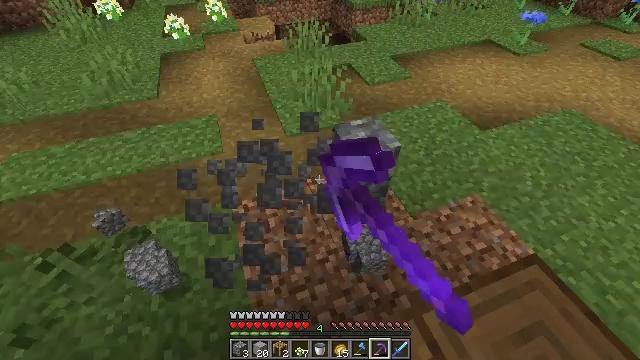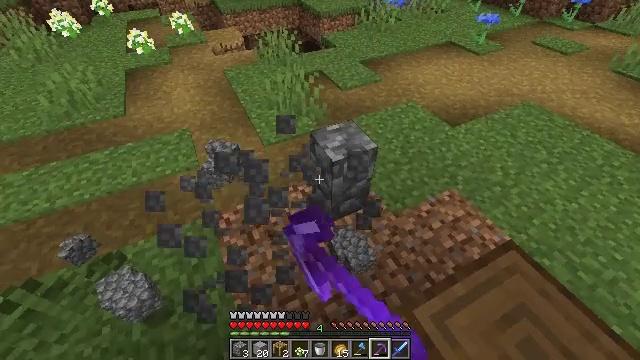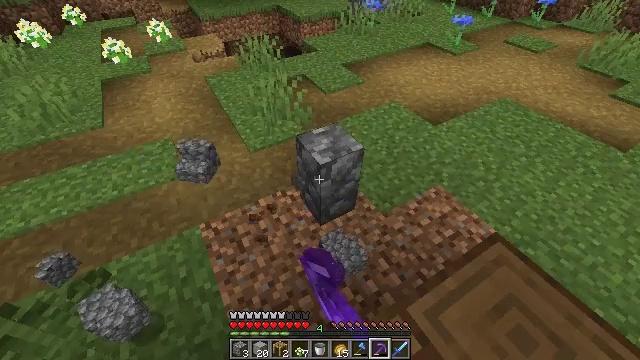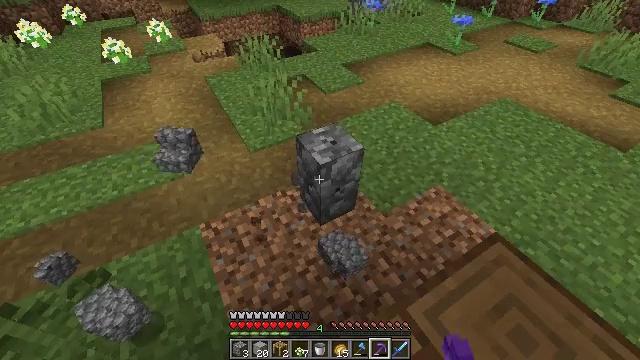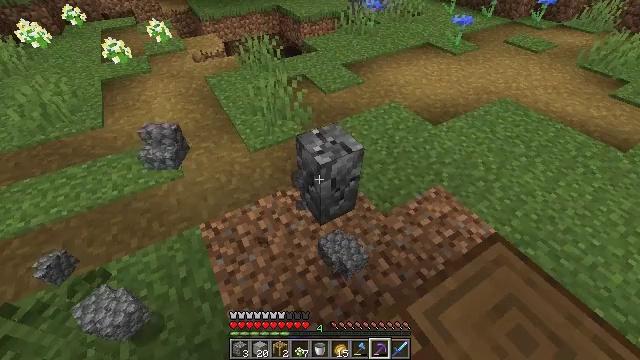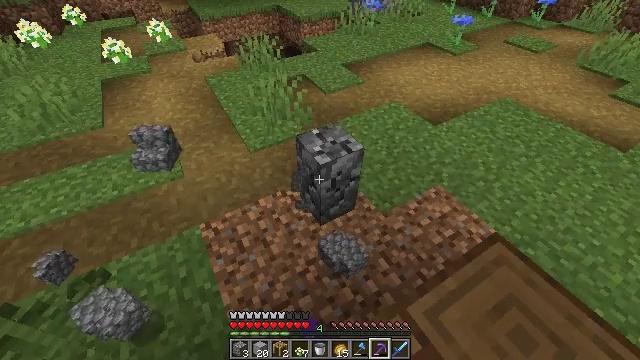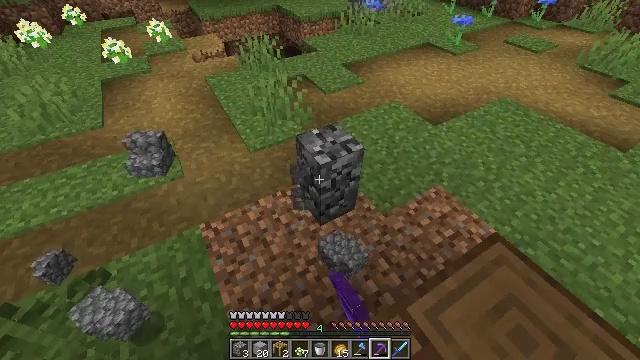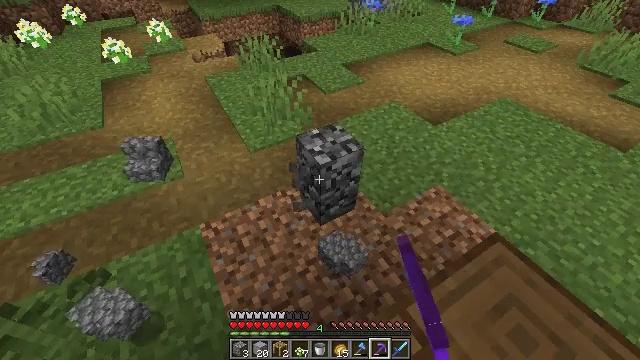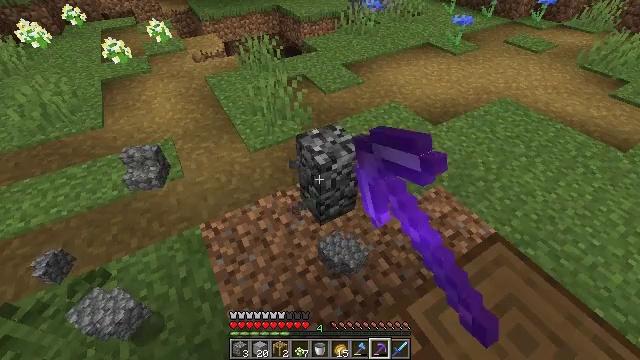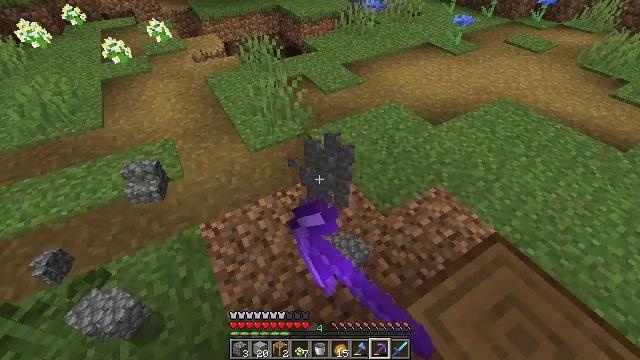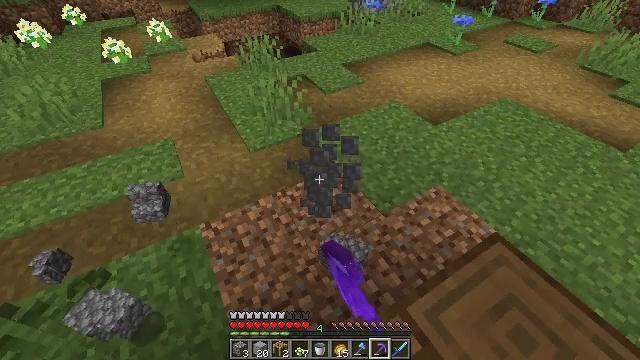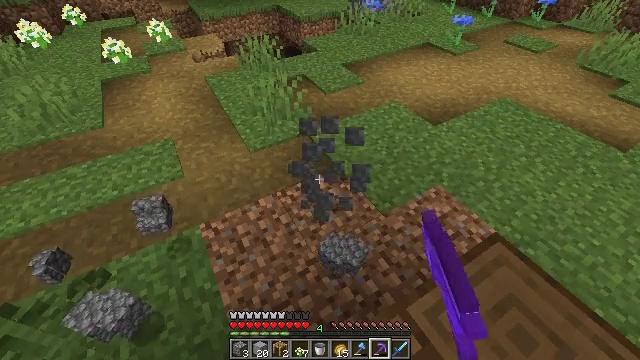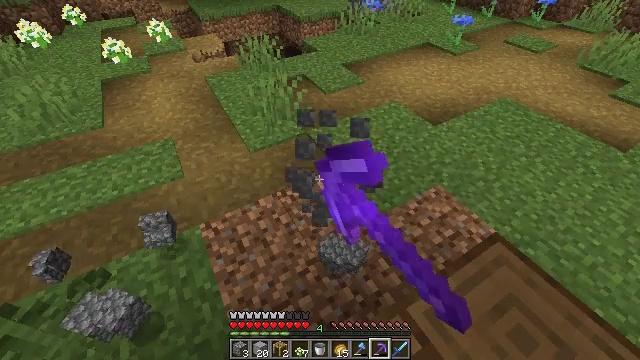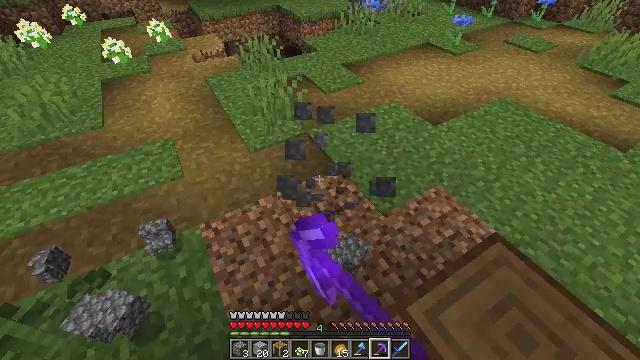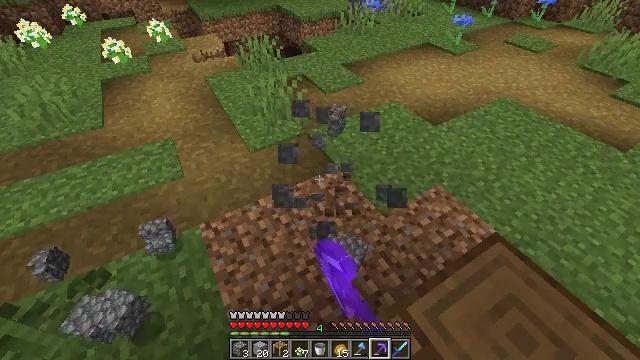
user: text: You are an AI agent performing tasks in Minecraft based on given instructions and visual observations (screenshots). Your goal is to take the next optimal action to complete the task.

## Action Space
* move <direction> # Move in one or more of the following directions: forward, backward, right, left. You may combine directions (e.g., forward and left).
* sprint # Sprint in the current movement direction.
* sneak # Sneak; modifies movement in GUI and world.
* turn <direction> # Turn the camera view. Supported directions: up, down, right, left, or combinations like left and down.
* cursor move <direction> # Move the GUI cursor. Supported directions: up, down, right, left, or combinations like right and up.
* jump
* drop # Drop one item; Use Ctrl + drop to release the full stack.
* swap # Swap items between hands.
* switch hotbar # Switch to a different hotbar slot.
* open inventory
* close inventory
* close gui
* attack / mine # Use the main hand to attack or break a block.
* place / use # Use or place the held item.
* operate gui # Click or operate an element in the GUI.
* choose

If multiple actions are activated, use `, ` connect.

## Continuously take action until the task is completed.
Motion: motion action
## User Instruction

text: Hold left click to mine the cobblestone wall.
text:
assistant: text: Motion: turn right and up, attack / mine
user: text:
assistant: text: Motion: turn right, attack / mine
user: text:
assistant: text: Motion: attack / mine
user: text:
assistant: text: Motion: attack / mine
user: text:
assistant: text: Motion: attack / mine
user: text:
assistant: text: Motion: attack / mine
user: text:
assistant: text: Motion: attack / mine
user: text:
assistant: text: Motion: attack / mine
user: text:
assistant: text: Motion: attack / mine
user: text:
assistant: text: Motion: attack / mine
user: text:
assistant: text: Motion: attack / mine
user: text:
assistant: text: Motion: attack / mine
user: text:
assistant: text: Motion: attack / mine
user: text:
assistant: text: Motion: attack / mine
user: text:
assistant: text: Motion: attack / mine